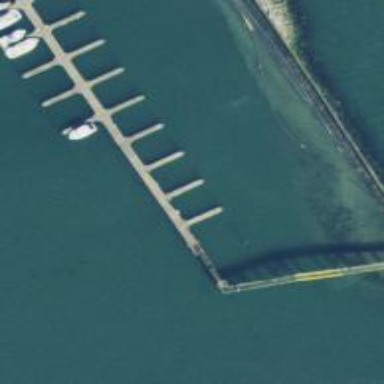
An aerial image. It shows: Pier with mooring facilities.